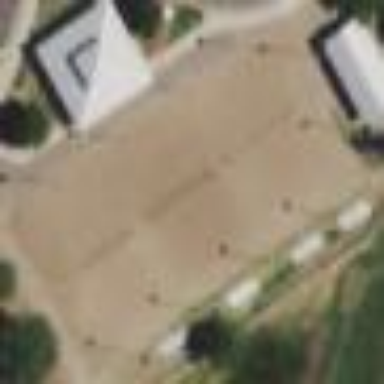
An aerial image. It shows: Volleyball court for leisure on land.